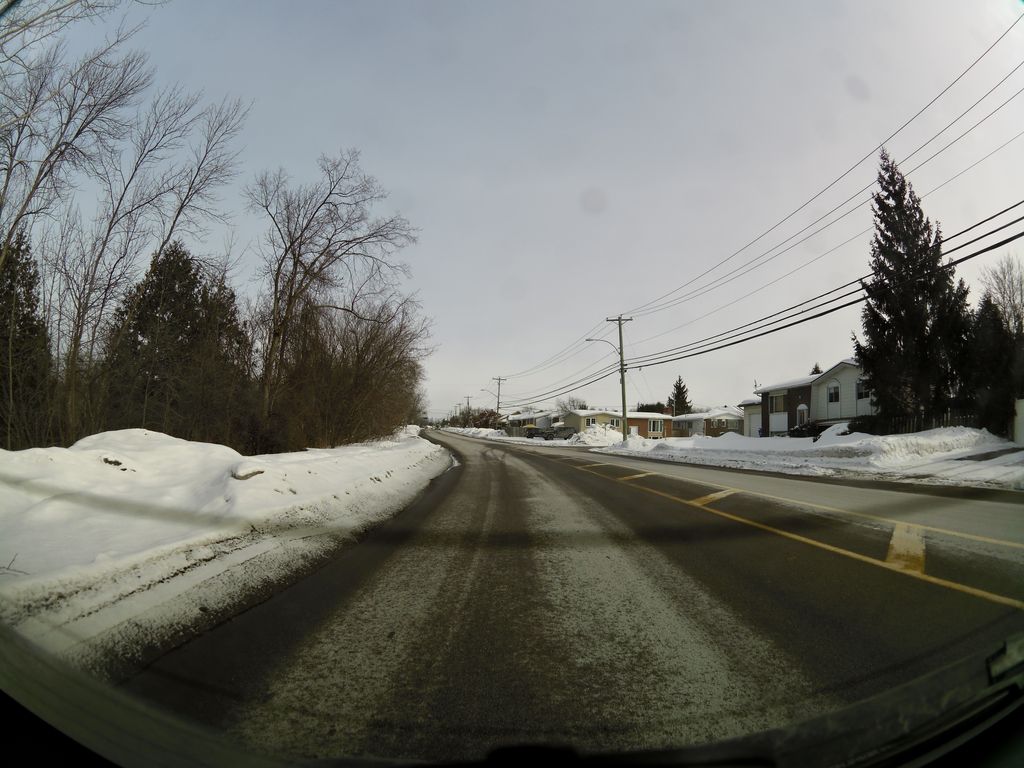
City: ottawa-gatineau